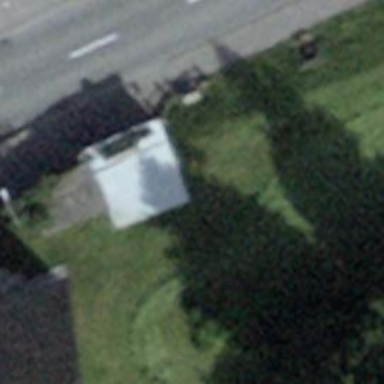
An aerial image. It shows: Shelter.